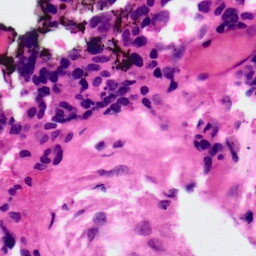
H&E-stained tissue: Ovarian